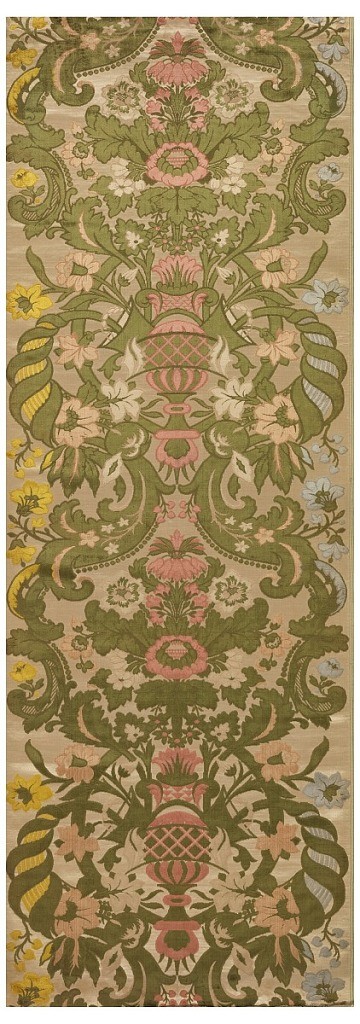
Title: Reproduction textile
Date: late 19th century
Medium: silk, cotton Technique: cut and uncut supplementary warp pile in a 7/1 satin foundation (velvet)
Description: Length of voided velvet with cream satin foundation and cut and uncut pile in gray, green, pinks, tan and yellow. Symmetrical pattern of urns of flowers surrounded by scrolling leaves.